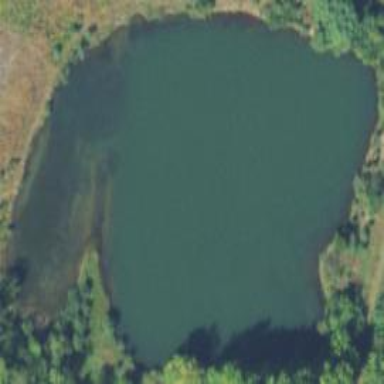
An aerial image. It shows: Pond with natural water.